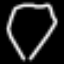
Label: diamond